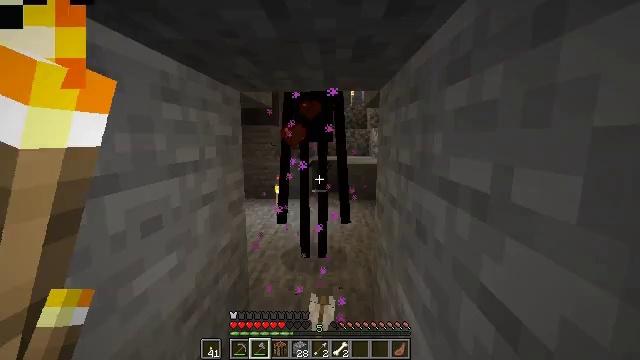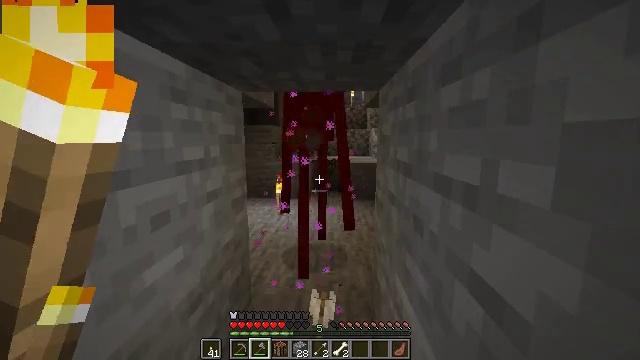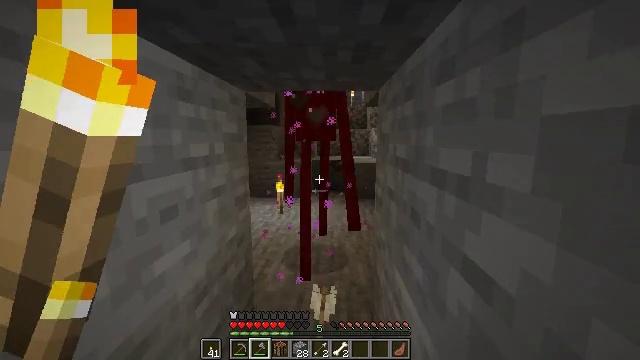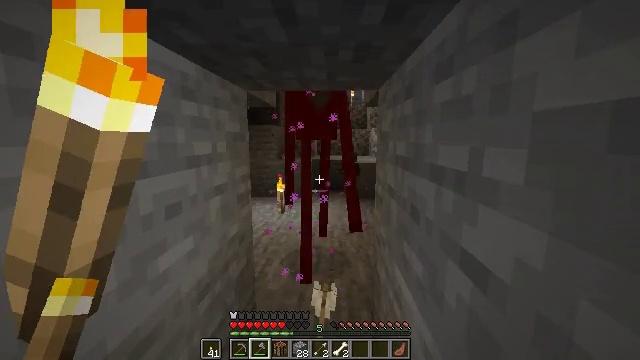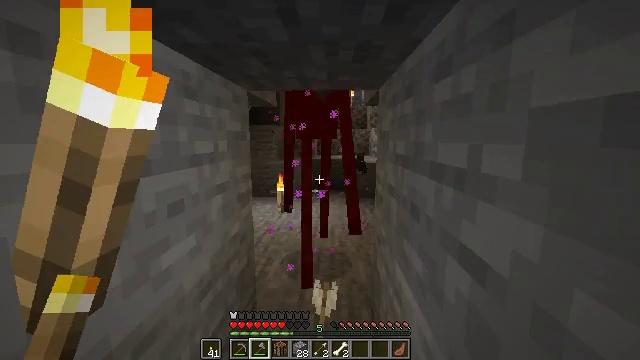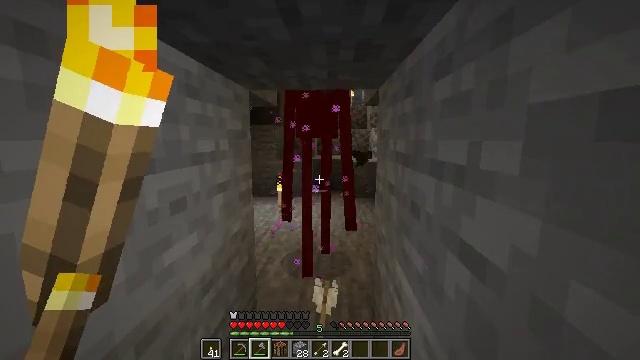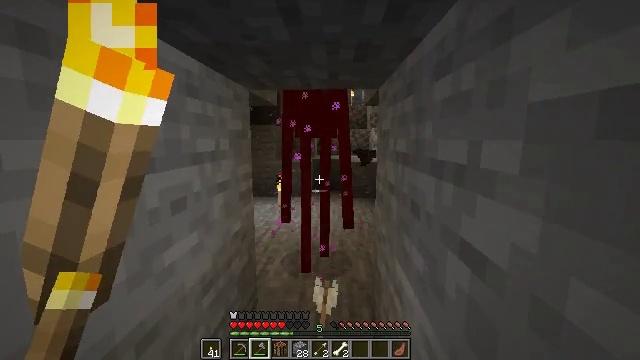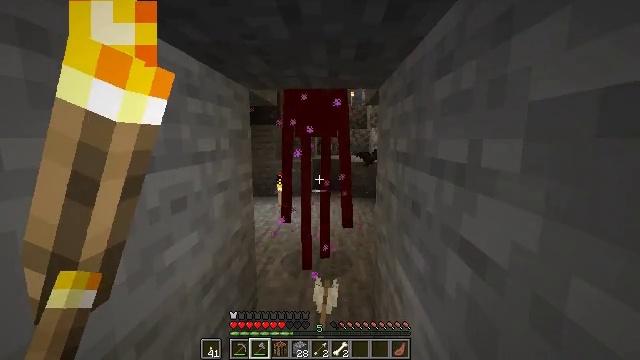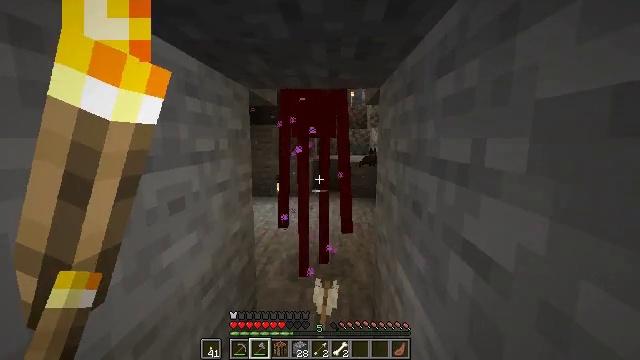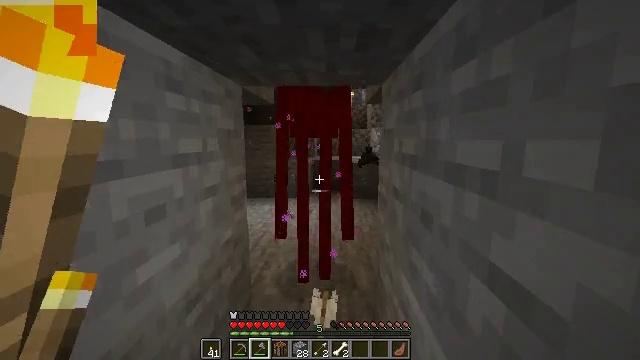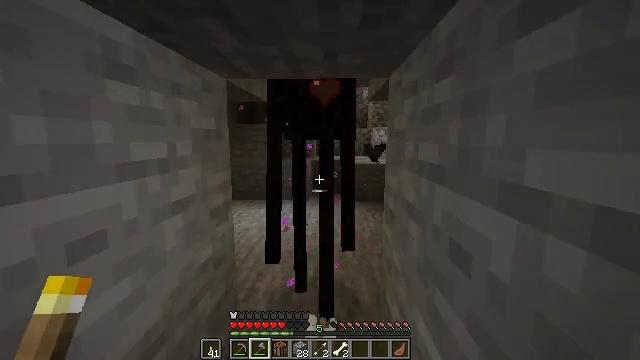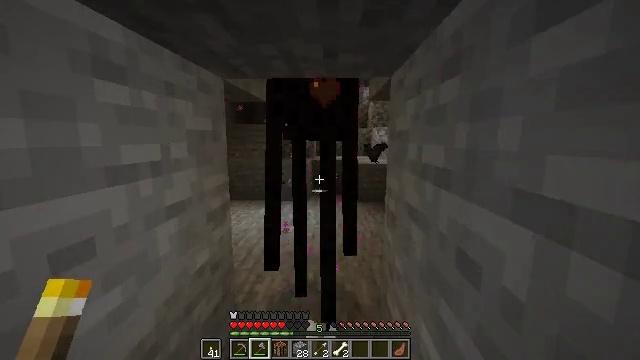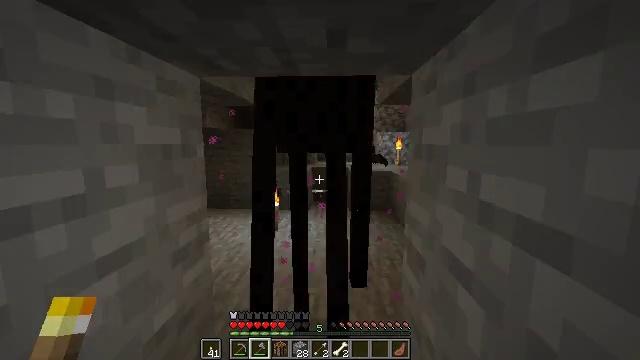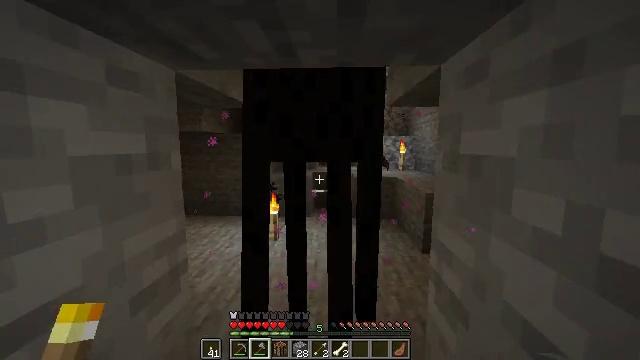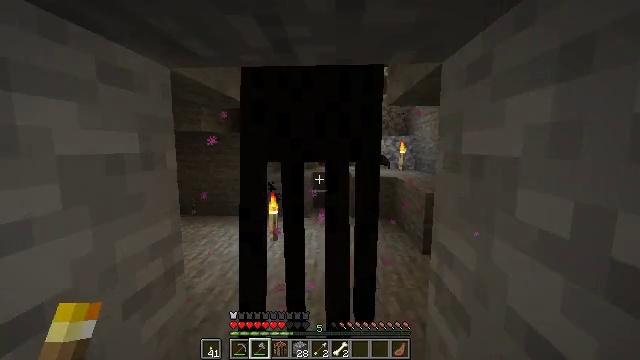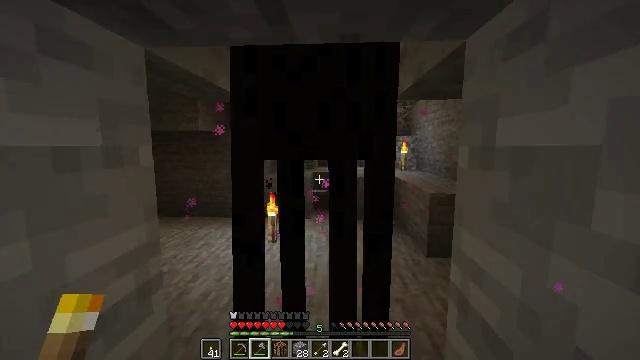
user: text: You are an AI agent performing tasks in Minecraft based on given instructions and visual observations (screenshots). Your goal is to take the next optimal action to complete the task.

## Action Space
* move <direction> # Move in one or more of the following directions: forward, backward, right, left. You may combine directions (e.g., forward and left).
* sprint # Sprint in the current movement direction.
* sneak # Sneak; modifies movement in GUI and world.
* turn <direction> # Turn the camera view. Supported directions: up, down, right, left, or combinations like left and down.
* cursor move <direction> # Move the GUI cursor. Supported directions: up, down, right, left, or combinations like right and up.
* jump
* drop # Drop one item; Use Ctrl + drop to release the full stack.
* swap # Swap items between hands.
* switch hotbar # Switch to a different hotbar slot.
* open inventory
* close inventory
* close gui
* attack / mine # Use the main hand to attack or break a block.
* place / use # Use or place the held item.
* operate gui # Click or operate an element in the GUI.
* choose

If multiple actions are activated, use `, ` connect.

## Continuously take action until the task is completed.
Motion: motion action
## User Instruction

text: Kill an enderman.
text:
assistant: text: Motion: no_op
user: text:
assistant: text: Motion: no_op
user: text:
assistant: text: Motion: no_op
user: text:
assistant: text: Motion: no_op
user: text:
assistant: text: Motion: no_op
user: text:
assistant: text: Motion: no_op
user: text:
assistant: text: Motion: no_op
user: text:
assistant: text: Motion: move forward
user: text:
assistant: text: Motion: move forward
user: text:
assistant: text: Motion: move forward
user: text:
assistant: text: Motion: move forward
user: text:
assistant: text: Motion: move forward, turn up
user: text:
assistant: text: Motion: move forward
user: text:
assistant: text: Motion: attack / mine
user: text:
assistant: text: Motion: attack / mine
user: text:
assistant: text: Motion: attack / mine
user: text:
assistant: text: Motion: move back
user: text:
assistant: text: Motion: move back
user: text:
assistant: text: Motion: no_op